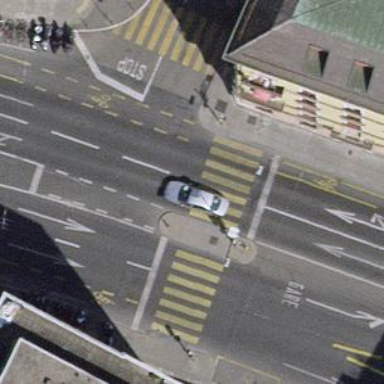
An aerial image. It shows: Road crossing with traffic signals and central island.